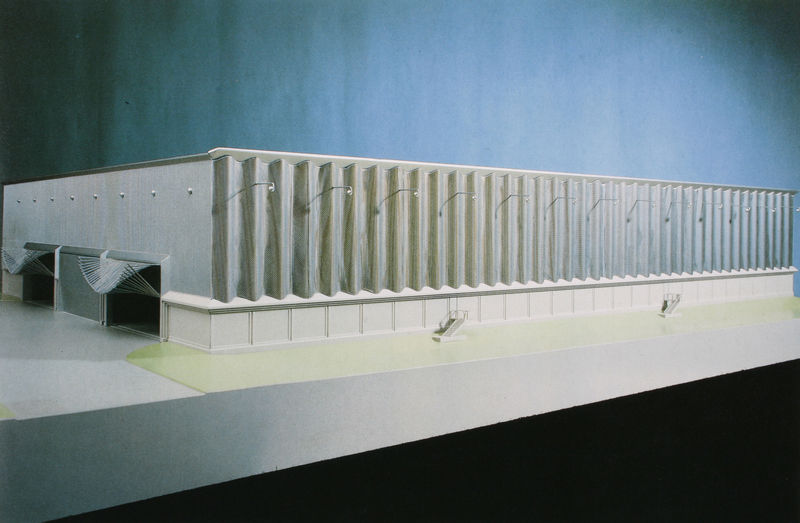
Titel: Modellansicht
Künstler: Santiago Calatrava
Standort: Coesfeld/Lette
Institution: Industrieanlage
Schlagwörter: blau, schatten, weiß, gelb, licht, schwarz, türkis, gebäude, architektur, sockel, front, hellblau, modell, beleuchtung, treppe, seitenansicht, streifen, leuchter, stufen, plastik, tor, galerie, halle, foto, fotografie, photographie, eingang, würfel, photo, tore, quader, einfahrt, fensterlos, gliederung, schlichtheit, garage, parkhaus, cube